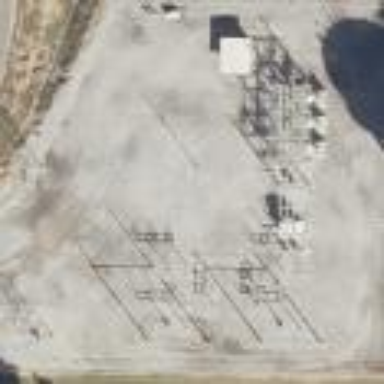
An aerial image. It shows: Distribution level power substation enclosed by fence.